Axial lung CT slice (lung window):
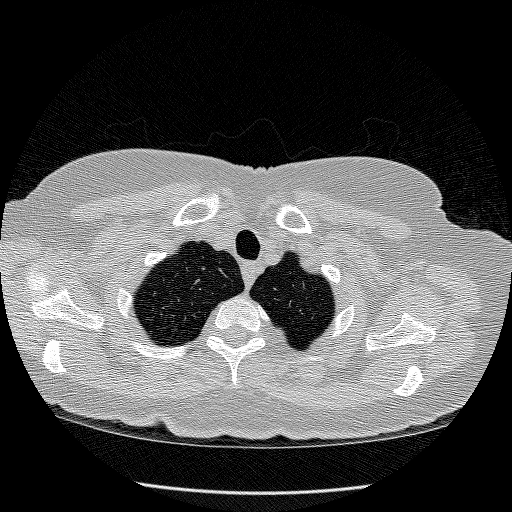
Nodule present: no